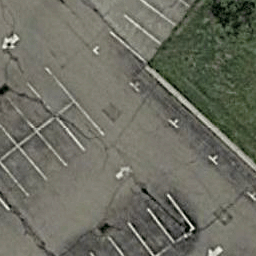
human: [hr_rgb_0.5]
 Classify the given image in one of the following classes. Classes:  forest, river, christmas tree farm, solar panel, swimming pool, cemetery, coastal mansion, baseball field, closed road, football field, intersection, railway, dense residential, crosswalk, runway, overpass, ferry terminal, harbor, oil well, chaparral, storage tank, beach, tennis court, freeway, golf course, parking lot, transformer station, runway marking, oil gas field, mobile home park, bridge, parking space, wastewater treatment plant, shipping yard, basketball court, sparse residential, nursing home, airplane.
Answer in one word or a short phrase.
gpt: parking space